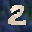
Label: 2